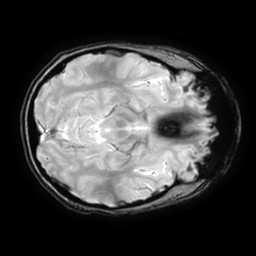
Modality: T2starw
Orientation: axial
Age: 23
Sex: female
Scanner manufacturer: ge
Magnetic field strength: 3 T
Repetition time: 0.65 s
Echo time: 0.02 s